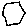
Label: hexagon